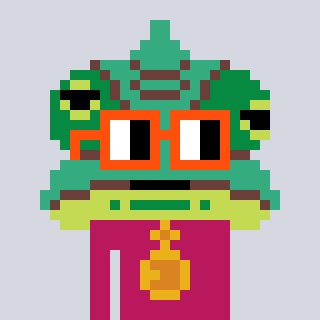
a pixel art character with square orange glasses, a chameleon-shaped head and a darkpink-colored body on a cool background